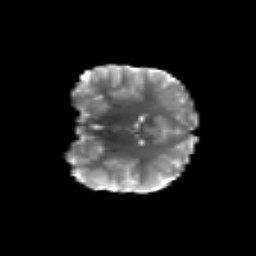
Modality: T2w
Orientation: coronal
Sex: female
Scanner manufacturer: siemens
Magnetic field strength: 3 T
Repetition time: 5 s
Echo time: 0.071 s